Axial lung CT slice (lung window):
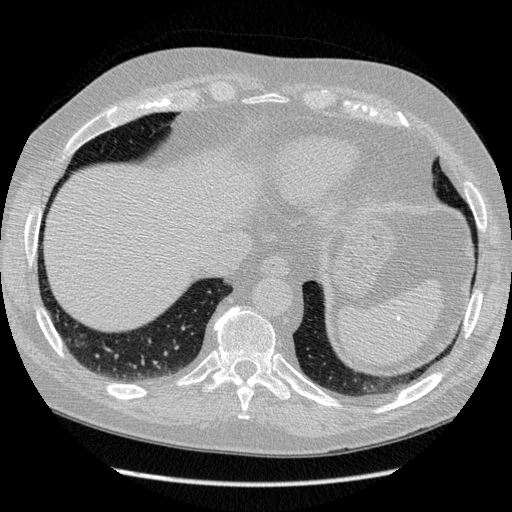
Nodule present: no